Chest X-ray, PA view. Patient: 45 years old, sex M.
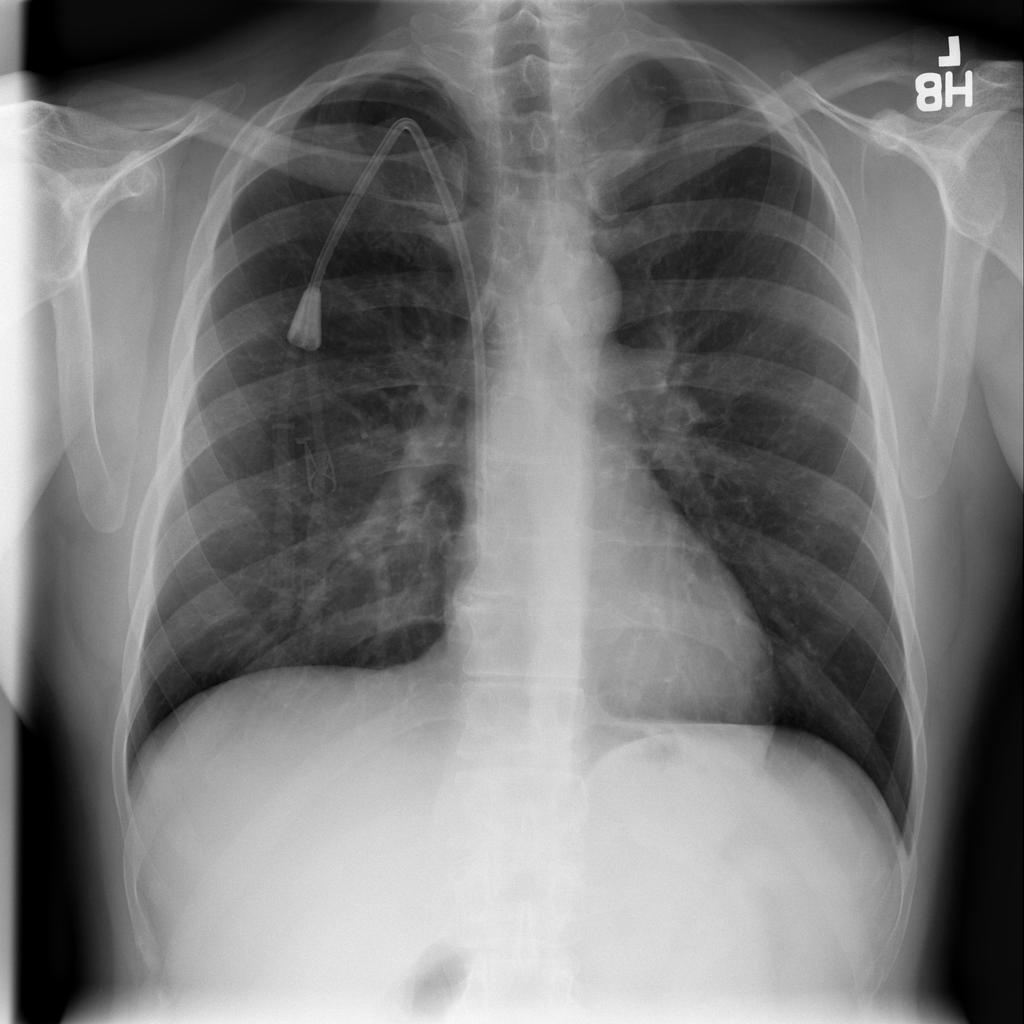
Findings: No Finding